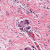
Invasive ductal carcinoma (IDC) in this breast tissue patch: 0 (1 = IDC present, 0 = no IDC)